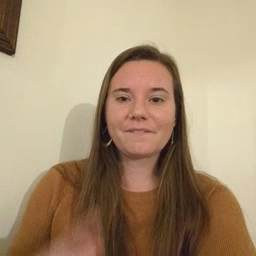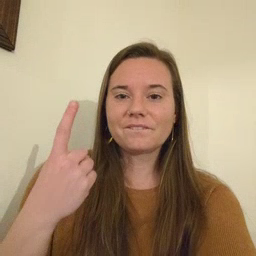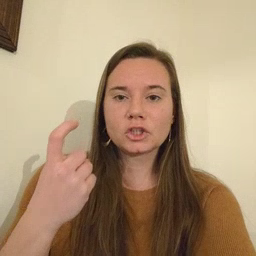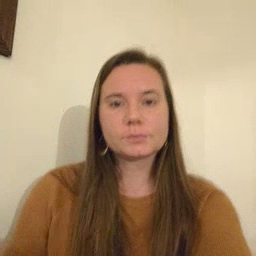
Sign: finger